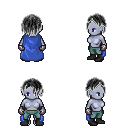
a pixel art fantasy rpg character, female body template, dark elf, purple skin, blue cape, teal pants, gray bangs hairstyle, metal gloves, black shoes, four views (front, back, left, right), 2x2 character sprite sheet, small pixel art, hard edges, no anti-aliasing